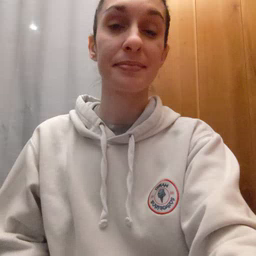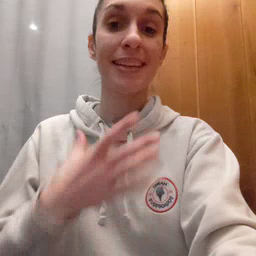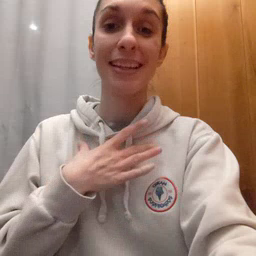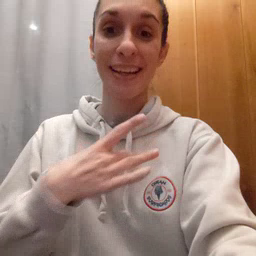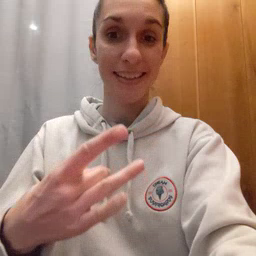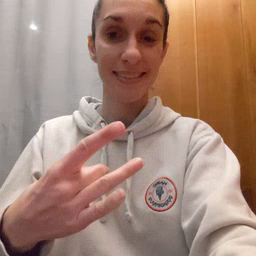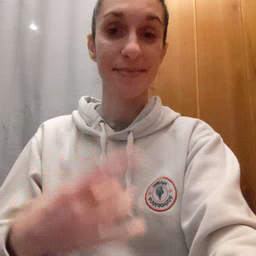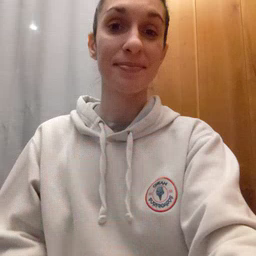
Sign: like